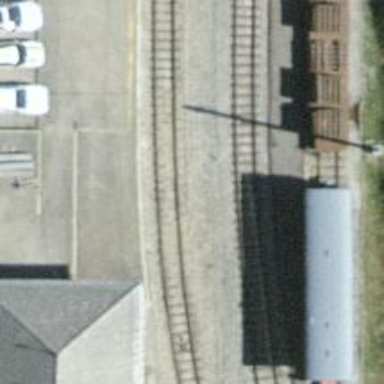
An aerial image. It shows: Narrow-gauge railway siding with electrified contact lines. It has one track.